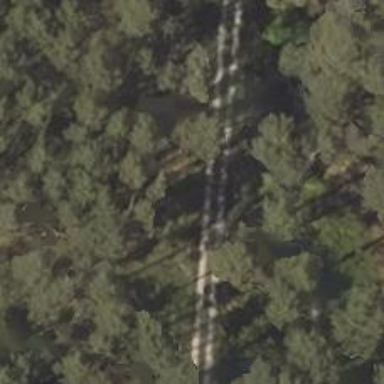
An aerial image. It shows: Track road with grade3 tracktype.